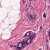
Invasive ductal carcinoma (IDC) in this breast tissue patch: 0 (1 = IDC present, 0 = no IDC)